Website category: sports
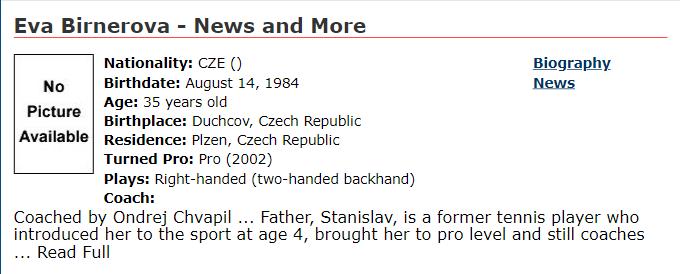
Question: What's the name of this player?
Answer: Eva Birnerova

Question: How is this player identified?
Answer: Eva Birnerova

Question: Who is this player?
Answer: Eva Birnerova

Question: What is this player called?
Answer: Eva Birnerova

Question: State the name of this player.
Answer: Eva Birnerova

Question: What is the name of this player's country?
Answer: CZE

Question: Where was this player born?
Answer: CZE

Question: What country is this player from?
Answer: CZE

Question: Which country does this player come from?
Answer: CZE

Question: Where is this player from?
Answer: CZE

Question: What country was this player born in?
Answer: CZE

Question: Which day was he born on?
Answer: August 14, 1984

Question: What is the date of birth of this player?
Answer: August 14, 1984

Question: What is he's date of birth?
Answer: August 14, 1984

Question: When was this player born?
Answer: August 14, 1984

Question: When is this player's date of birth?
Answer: August 14, 1984

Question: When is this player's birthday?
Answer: August 14, 1984

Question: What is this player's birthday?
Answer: August 14, 1984

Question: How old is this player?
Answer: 35 years old

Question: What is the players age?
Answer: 35 years old

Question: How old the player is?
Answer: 35 years old

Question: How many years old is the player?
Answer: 35 years old

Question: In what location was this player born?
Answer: Duchcov, Czech Republic

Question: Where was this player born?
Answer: Duchcov, Czech Republic

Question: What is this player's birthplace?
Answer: Duchcov, Czech Republic

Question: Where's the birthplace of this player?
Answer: Duchcov, Czech Republic

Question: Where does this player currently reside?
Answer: Plzen, Czech Republic

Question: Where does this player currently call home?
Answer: Plzen, Czech Republic

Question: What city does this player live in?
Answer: Plzen, Czech Republic

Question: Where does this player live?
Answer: Plzen, Czech Republic

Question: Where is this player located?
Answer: Plzen, Czech Republic

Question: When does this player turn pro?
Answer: Pro (2002)

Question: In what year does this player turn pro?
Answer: Pro (2002)

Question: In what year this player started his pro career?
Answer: Pro (2002)

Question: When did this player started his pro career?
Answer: Pro (2002)

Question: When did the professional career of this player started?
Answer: Pro (2002)

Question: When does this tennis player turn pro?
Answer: Pro (2002)

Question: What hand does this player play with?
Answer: Right-handed (two-handed backhand)

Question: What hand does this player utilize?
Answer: Right-handed (two-handed backhand)

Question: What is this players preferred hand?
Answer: Right-handed (two-handed backhand)

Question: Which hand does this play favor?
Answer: Right-handed (two-handed backhand)

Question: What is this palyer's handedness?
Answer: Right-handed (two-handed backhand)